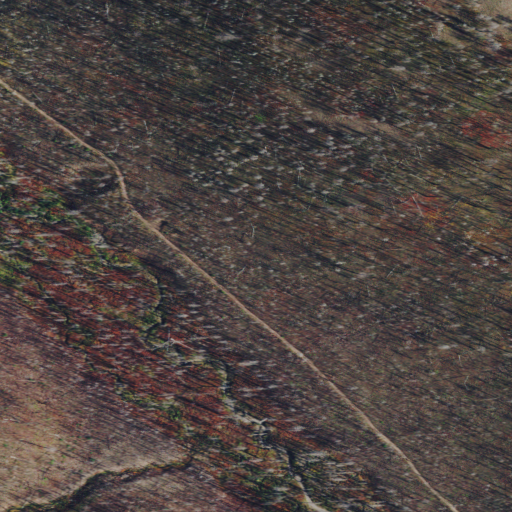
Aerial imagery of depression(s) in Montana named Alice Creek Basin containing shrub, grassland, and evergreen forest